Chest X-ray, PA view. Patient: 56 years old, sex M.
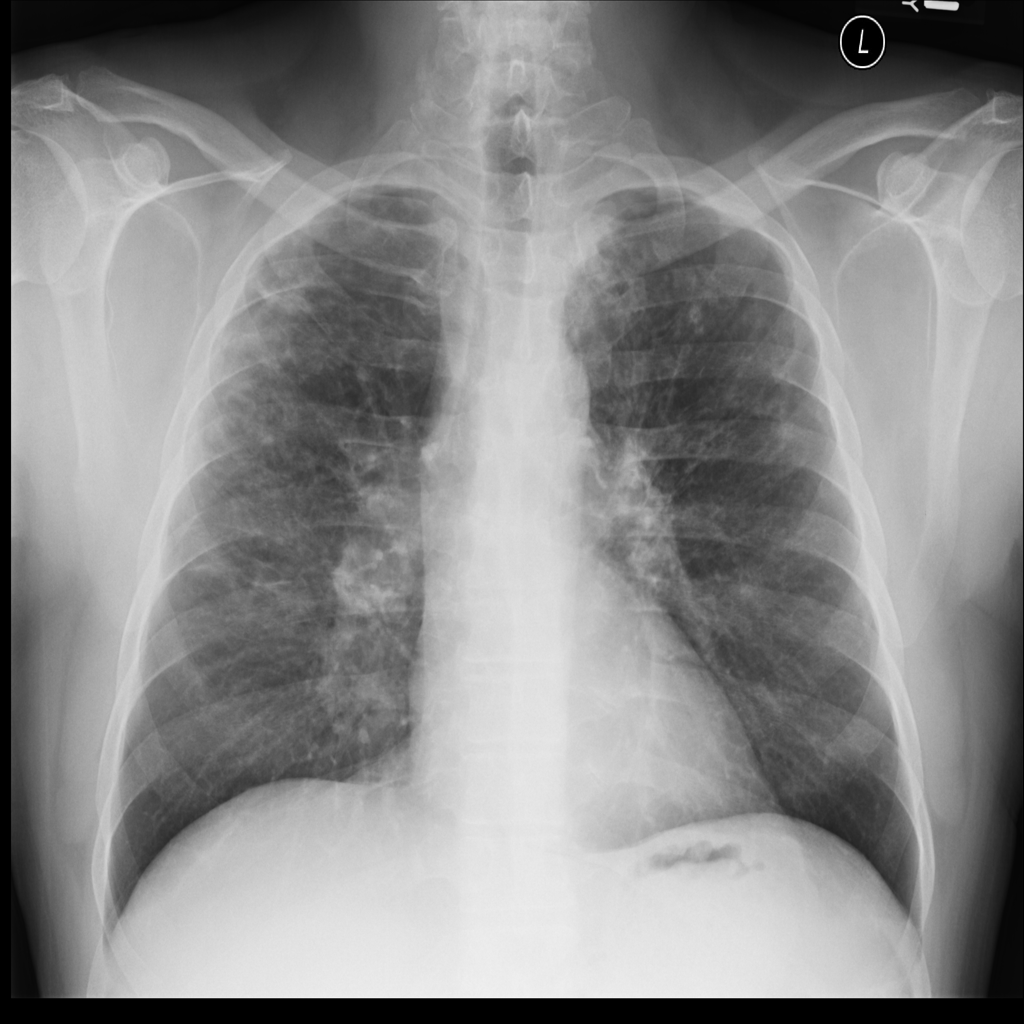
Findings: No Finding